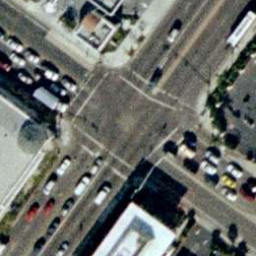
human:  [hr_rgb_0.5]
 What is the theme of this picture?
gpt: intersection